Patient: sex F, age 58
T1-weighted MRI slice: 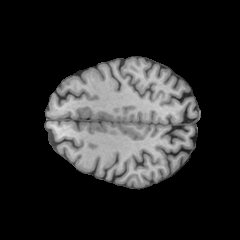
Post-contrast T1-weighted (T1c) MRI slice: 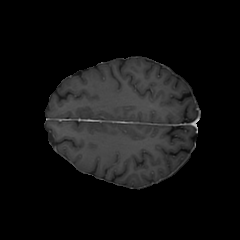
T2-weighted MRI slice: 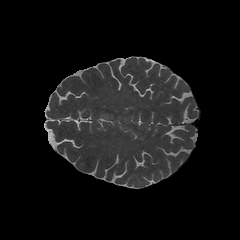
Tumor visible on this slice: no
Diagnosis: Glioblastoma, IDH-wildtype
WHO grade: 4